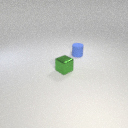
small green metal cube to the left of small blue rubber cylinder